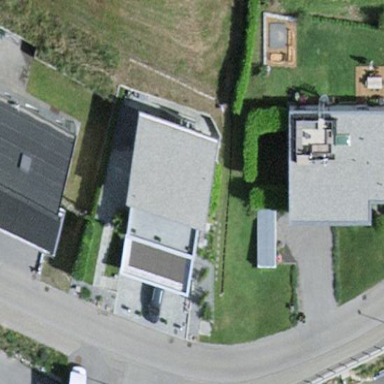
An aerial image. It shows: Detached building.